Question: I use the morris code for return data by Django.
'''
<script type="text/javascript">
Morris.Line({
element: 'linechart',
data: [
{% for item in itens %}
{ uf: '{{ item.uf }}', quant: {{ item.quant }} },
{% endfor %}
],
xkey: 'uf',
ykeys: ['quant'],
labels: ['quant'],
hideHover: 'auto',
resize: true,
});
</script>
'''
but return dots

The data is return by Django queryset
The output is
AM 10
SP 5
RJ 15
RN 20
TO 10
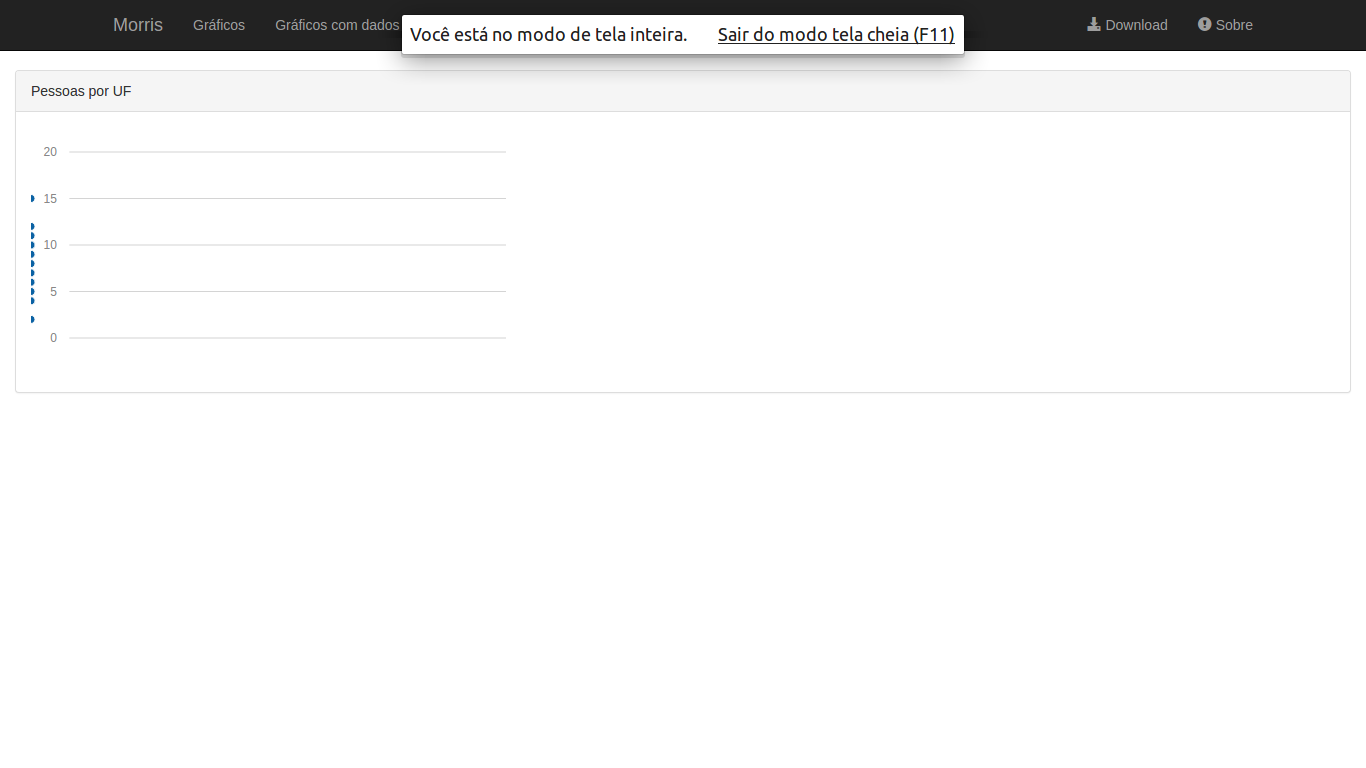
Answer: Then i used barchart.
'''
<script type="text/javascript">
Morris.Bar({
element: 'barchart',
data: [
{% for item in itens %}
{ uf: '{{ item.uf }}', quant: {{ item.quant }} },
{% endfor %}
],
xkey: 'uf',
ykeys: ['quant'],
labels: ['quant'],
hideHover: 'auto',
resize: true,
});
</script>
'''